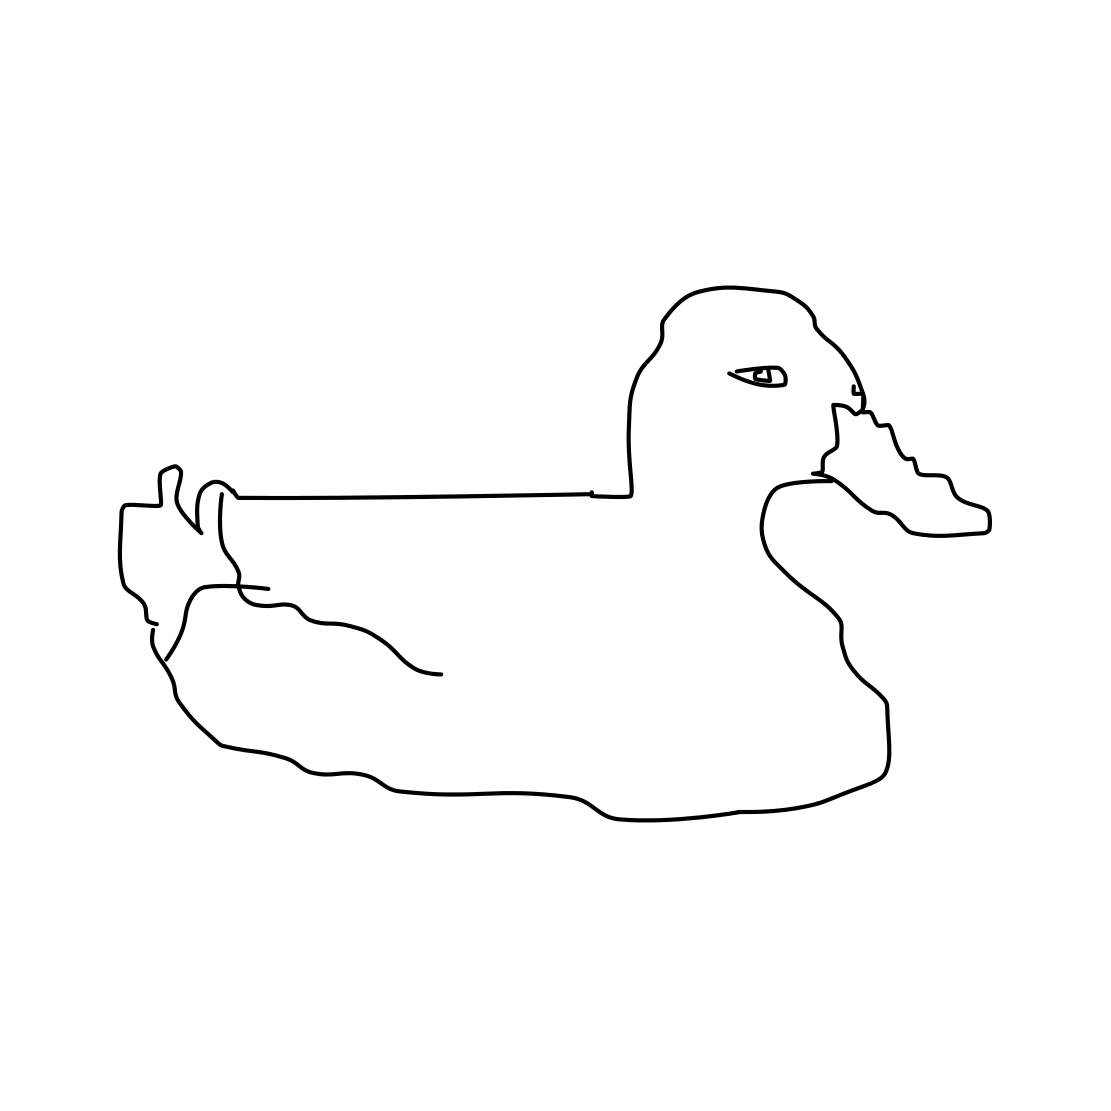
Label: duck